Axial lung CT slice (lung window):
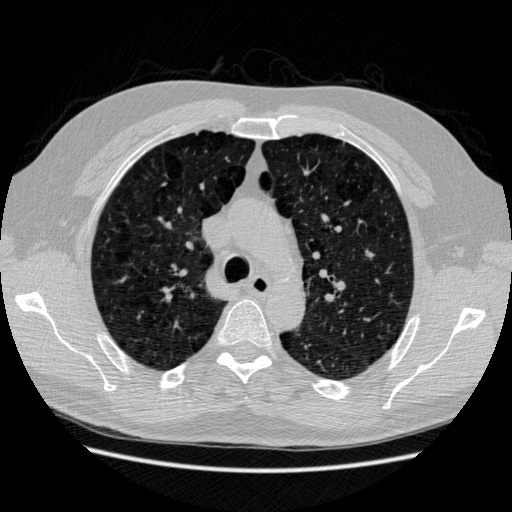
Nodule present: no